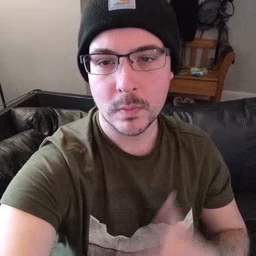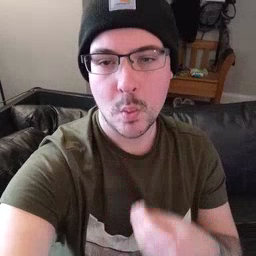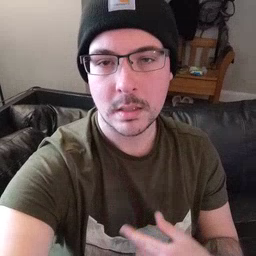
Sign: white